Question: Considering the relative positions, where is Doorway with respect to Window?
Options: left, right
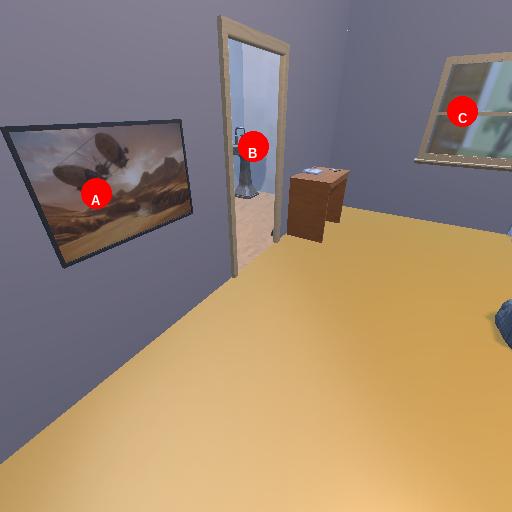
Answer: left